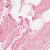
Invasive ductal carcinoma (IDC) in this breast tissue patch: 0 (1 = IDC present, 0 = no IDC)